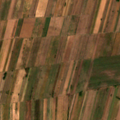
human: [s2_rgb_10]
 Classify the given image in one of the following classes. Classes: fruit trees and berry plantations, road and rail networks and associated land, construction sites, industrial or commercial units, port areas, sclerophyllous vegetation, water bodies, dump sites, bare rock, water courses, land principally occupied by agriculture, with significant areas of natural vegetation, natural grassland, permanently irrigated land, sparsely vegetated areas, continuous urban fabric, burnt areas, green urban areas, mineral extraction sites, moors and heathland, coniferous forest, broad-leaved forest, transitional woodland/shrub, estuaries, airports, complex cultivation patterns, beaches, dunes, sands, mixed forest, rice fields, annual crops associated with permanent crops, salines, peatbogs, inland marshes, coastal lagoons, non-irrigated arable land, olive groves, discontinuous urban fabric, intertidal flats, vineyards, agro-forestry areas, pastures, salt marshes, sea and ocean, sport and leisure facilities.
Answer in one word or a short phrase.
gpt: non-irrigated arable land